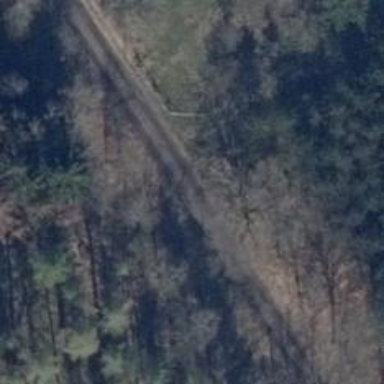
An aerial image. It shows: Dirt track road with grade3 tracktype.